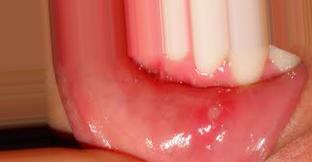
Condition: Mouth Ulcer